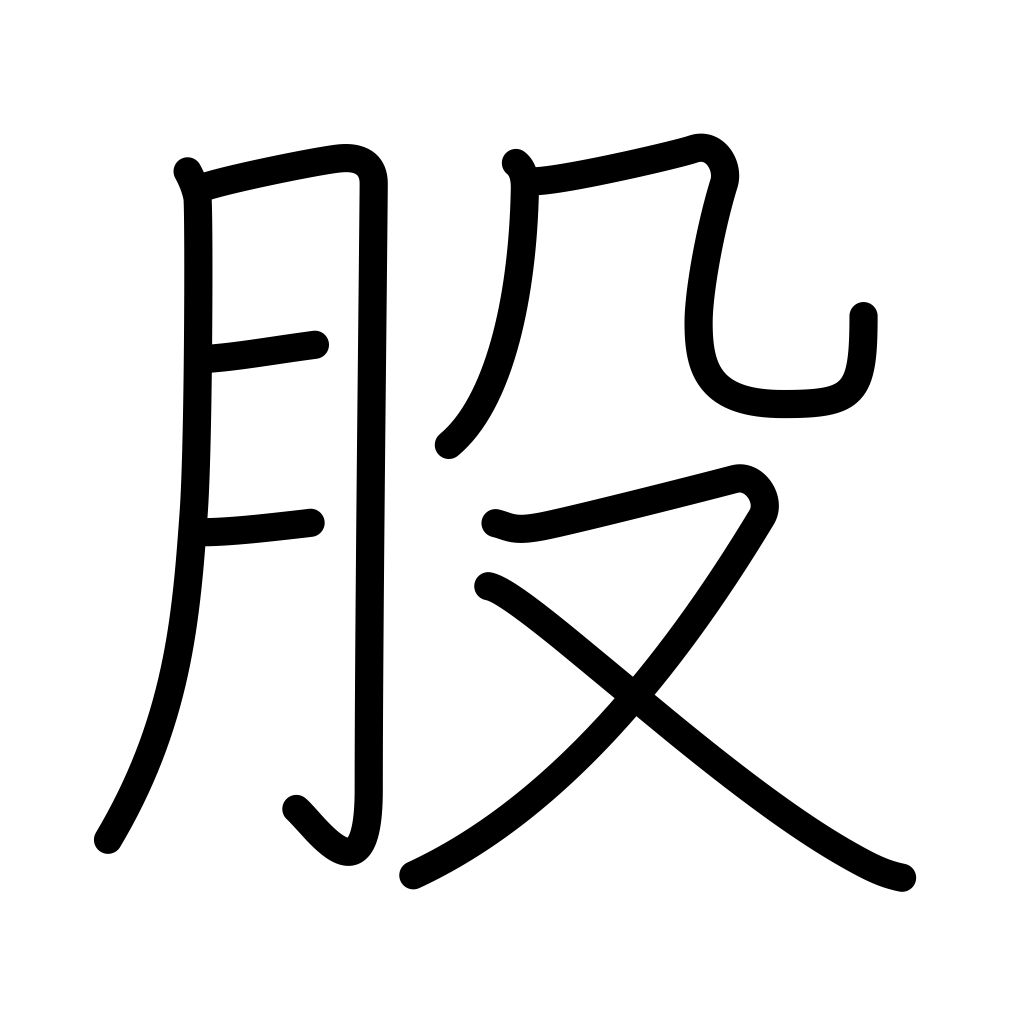
Meaning: thigh, crotch